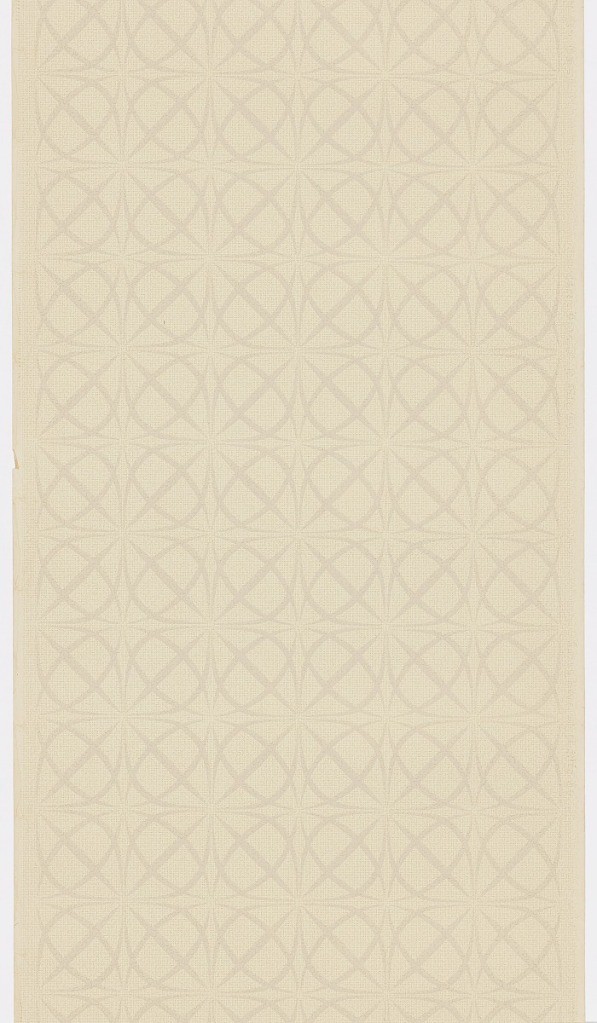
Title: Ceiling paper
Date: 1905–1915
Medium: Machine-printed paper
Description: Design composed of overlapping circles and squares, forming four-leaf clover or pinwheel motifs. Printed in tan on a beige ground.